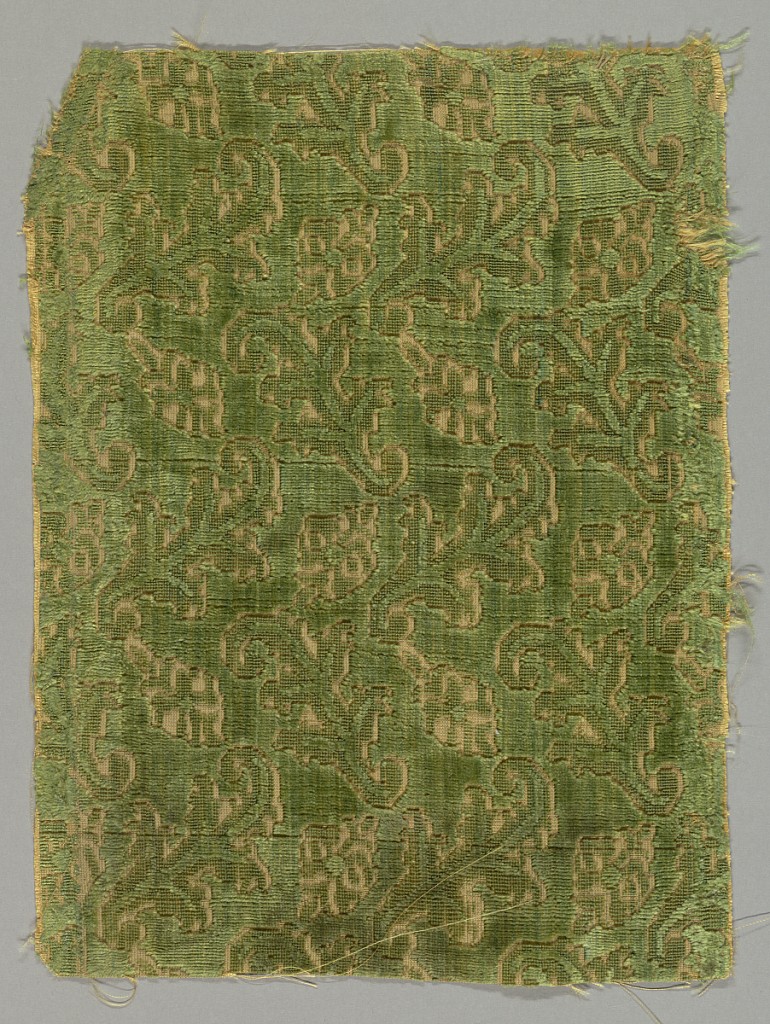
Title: Fragments
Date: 16th–17th century
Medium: silk Technique: cut and uncut supplementary warp pile (velvet) in a plain weave foundation
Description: Green cut and uncut velvet in a diagonal arrangement of stylized leaves.